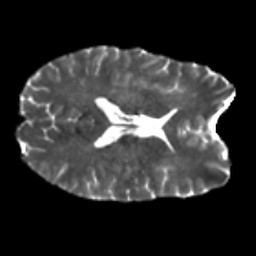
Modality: T2w
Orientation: axial
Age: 46
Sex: male
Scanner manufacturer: ge
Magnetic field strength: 3 T
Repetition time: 3.335 s
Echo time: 0.0868 s